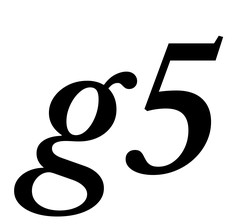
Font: LibreCaslonText-Italic_Medium_Italic